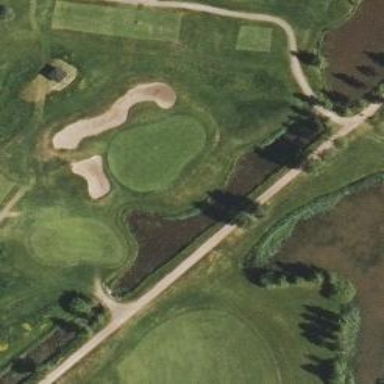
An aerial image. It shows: Service road designated as golf cart path.